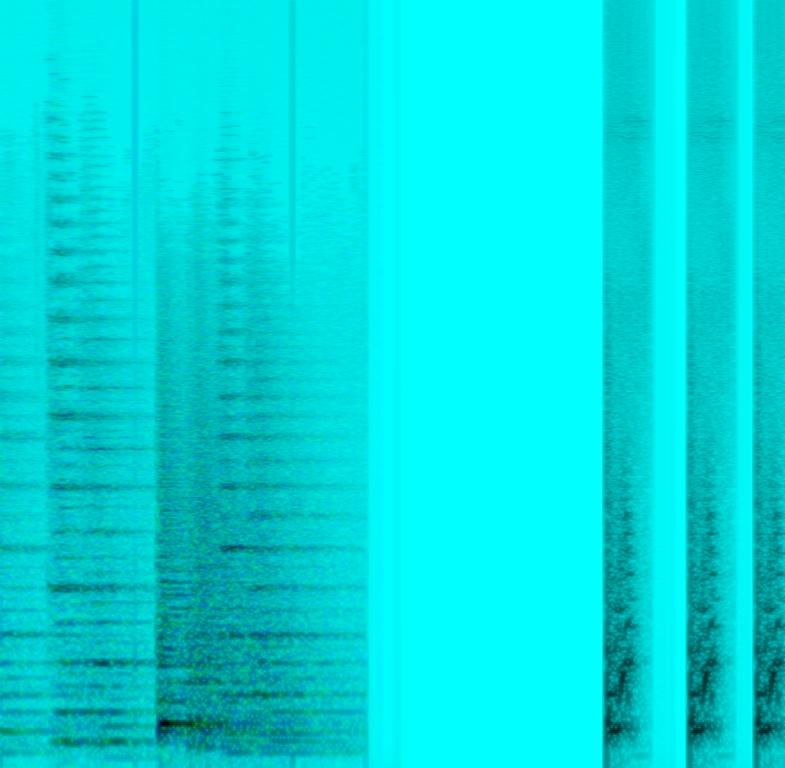
The song is an instrumental. The song is medium tempo with a string section accompaniment, timpani playing and other percussion instruments. There are other funny sounds like ball bouncing and other percussion tones. The song is an ad jingle soundtrack. The audio track is of poor quality.